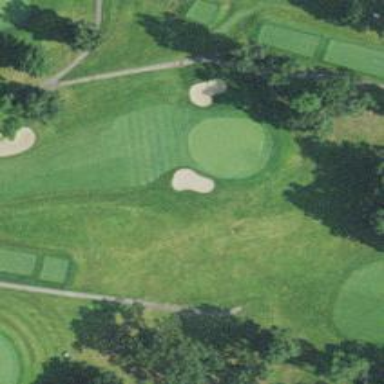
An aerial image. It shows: View of golf hole.